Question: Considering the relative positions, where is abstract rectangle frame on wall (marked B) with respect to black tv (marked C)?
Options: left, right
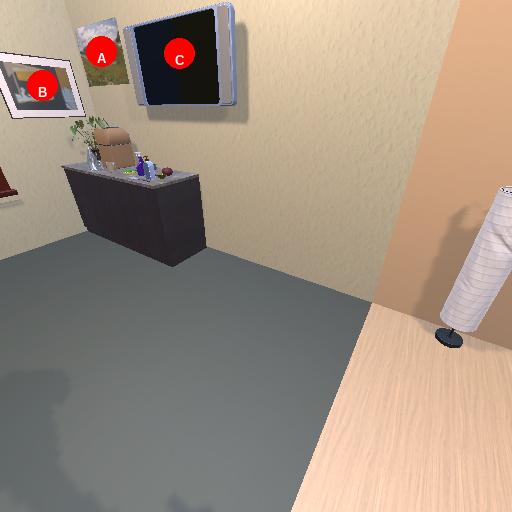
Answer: left